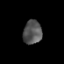
Tissue: prostate
Cell type: T cells
Senescence score: 0.3419
Nuclear area (px): 434
Mean DAPI intensity: 85.323